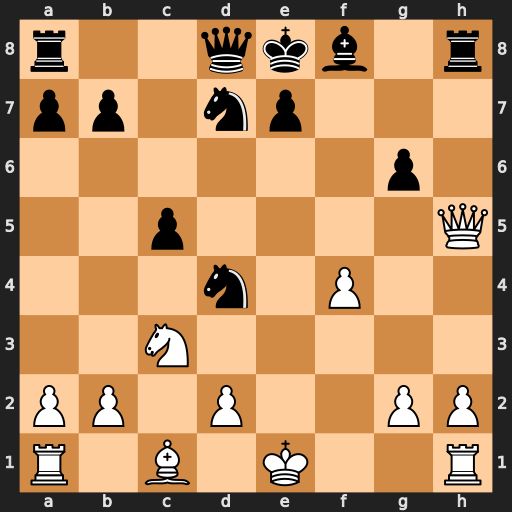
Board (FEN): r2qkb1r/pp1np3/6p1/2p4Q/3n1P2/2N5/PP1P2PP/R1B1K2R
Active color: w
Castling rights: KQkq
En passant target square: -
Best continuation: Qxg6#